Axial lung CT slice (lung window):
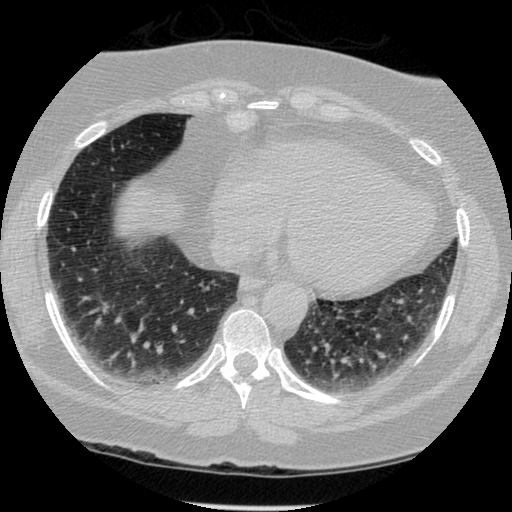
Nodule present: no